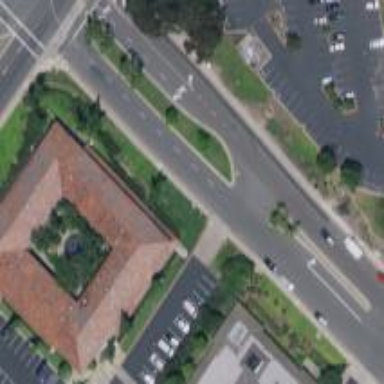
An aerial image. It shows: Office building.